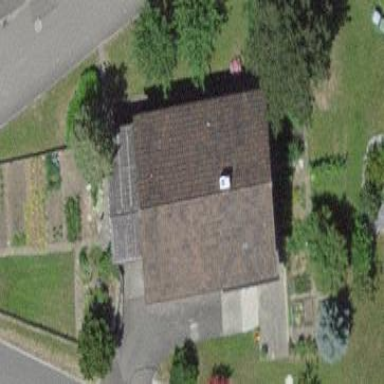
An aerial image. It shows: Building with tiled roof.